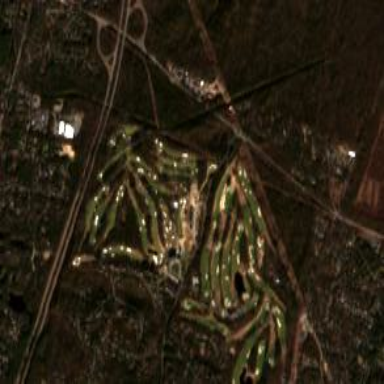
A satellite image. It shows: Area of rough grass used for golf.